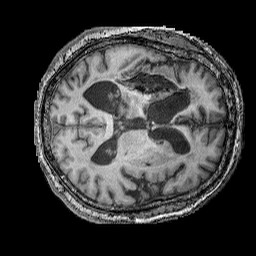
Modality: T1w
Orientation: axial
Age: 52
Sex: male
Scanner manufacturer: siemens
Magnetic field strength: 3 T
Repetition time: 2.25 s
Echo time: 0.00411 s